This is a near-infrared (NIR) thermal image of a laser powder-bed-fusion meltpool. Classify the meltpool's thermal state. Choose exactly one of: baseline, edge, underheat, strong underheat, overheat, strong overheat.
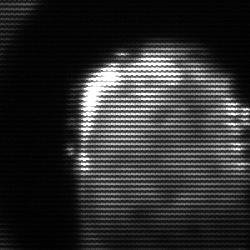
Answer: baseline